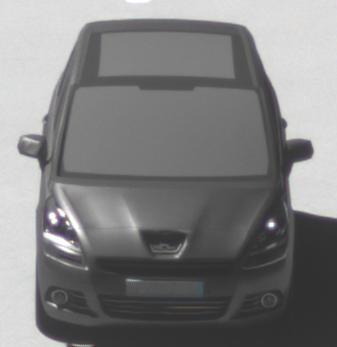
Make: Peugeot
Model: 5008 120 VTi
Detailed model: 5008 (I) Van
Model produced from: 2009/10
Model produced until: 2011/07
Doors: 5
Color: gray
Road condition: dry road
Daytime: midday
Contrast: high contrast